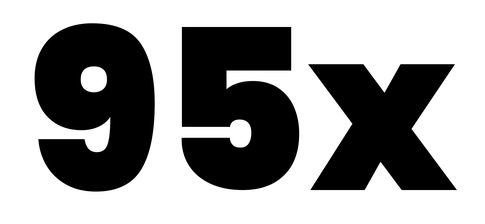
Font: Poppins-Black